Question: I'm using <URL>]' is not really suitable for me since controllers look like this:

I need something more like '[Route("[namespace]")]', but that's not supported in ASP.NET Core.
Is there a way, to add custom route token resolution in 'Startup.cs'?
:
- - 'Route'
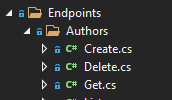
Answer: Big thanks to @Kahbazi for pointing me in the right direction!
Here's what I came up with:
'''
private class CustomRouteToken : IApplicationModelConvention
{
private readonly string _tokenRegex;
private readonly Func<ControllerModel, string?> _valueGenerator;
public CustomRouteToken(string tokenName, Func<ControllerModel, string?> valueGenerator)
{
_tokenRegex = $@"(\[{tokenName}])(?<!\[(?=]))";
_valueGenerator = valueGenerator;
}
public void Apply(ApplicationModel application)
{
foreach (var controller in application.Controllers)
{
string? tokenValue = _valueGenerator(controller);
UpdateSelectors(controller.Selectors, tokenValue);
UpdateSelectors(controller.Actions.SelectMany(a => a.Selectors), tokenValue);
}
}
private void UpdateSelectors(IEnumerable<SelectorModel> selectors, string? tokenValue)
{
foreach (var selector in selectors.Where(s => s.AttributeRouteModel != null))
{
selector.AttributeRouteModel.Template = InsertTokenValue(selector.AttributeRouteModel.Template, tokenValue);
selector.AttributeRouteModel.Name = InsertTokenValue(selector.AttributeRouteModel.Name, tokenValue);
}
}
private string? InsertTokenValue(string? template, string? tokenValue)
{
if (template is null)
{
return template;
}
return Regex.Replace(template, _tokenRegex, tokenValue);
}
}
'''
Configure the token in 'Startup.cs' (this can be wrapped in an extension method):
'''
services.AddControllers(options => options.Conventions.Add(
new CustomRouteToken(
"namespace",
c => c.ControllerType.Namespace?.Split('.').Last()
));
'''
After that custom token can be used for routing:
'''
[ApiController]
[Route("api/[namespace]")]
public class Create : ControllerBase {}
'''
'''
[ApiController]
public class Get : ControllerBase
{
[HttpGet("api/[namespace]/{id}", Name = "[namespace]_[controller]")]
public ActionResult Handle(int id) {}
}
'''